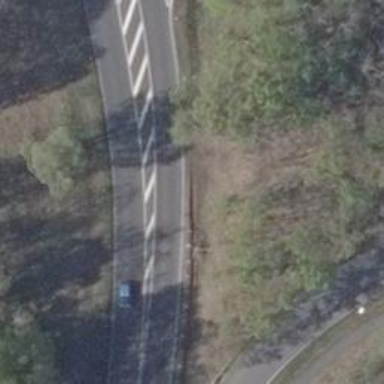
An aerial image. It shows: Secondary road with asphalt surface.